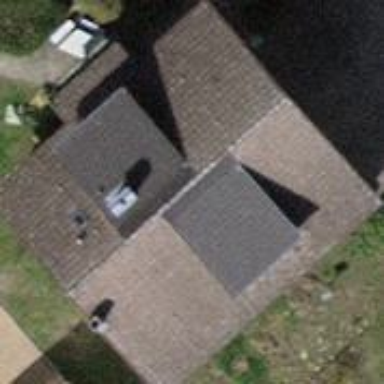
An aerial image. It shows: Detached building with gabled roof.